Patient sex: F
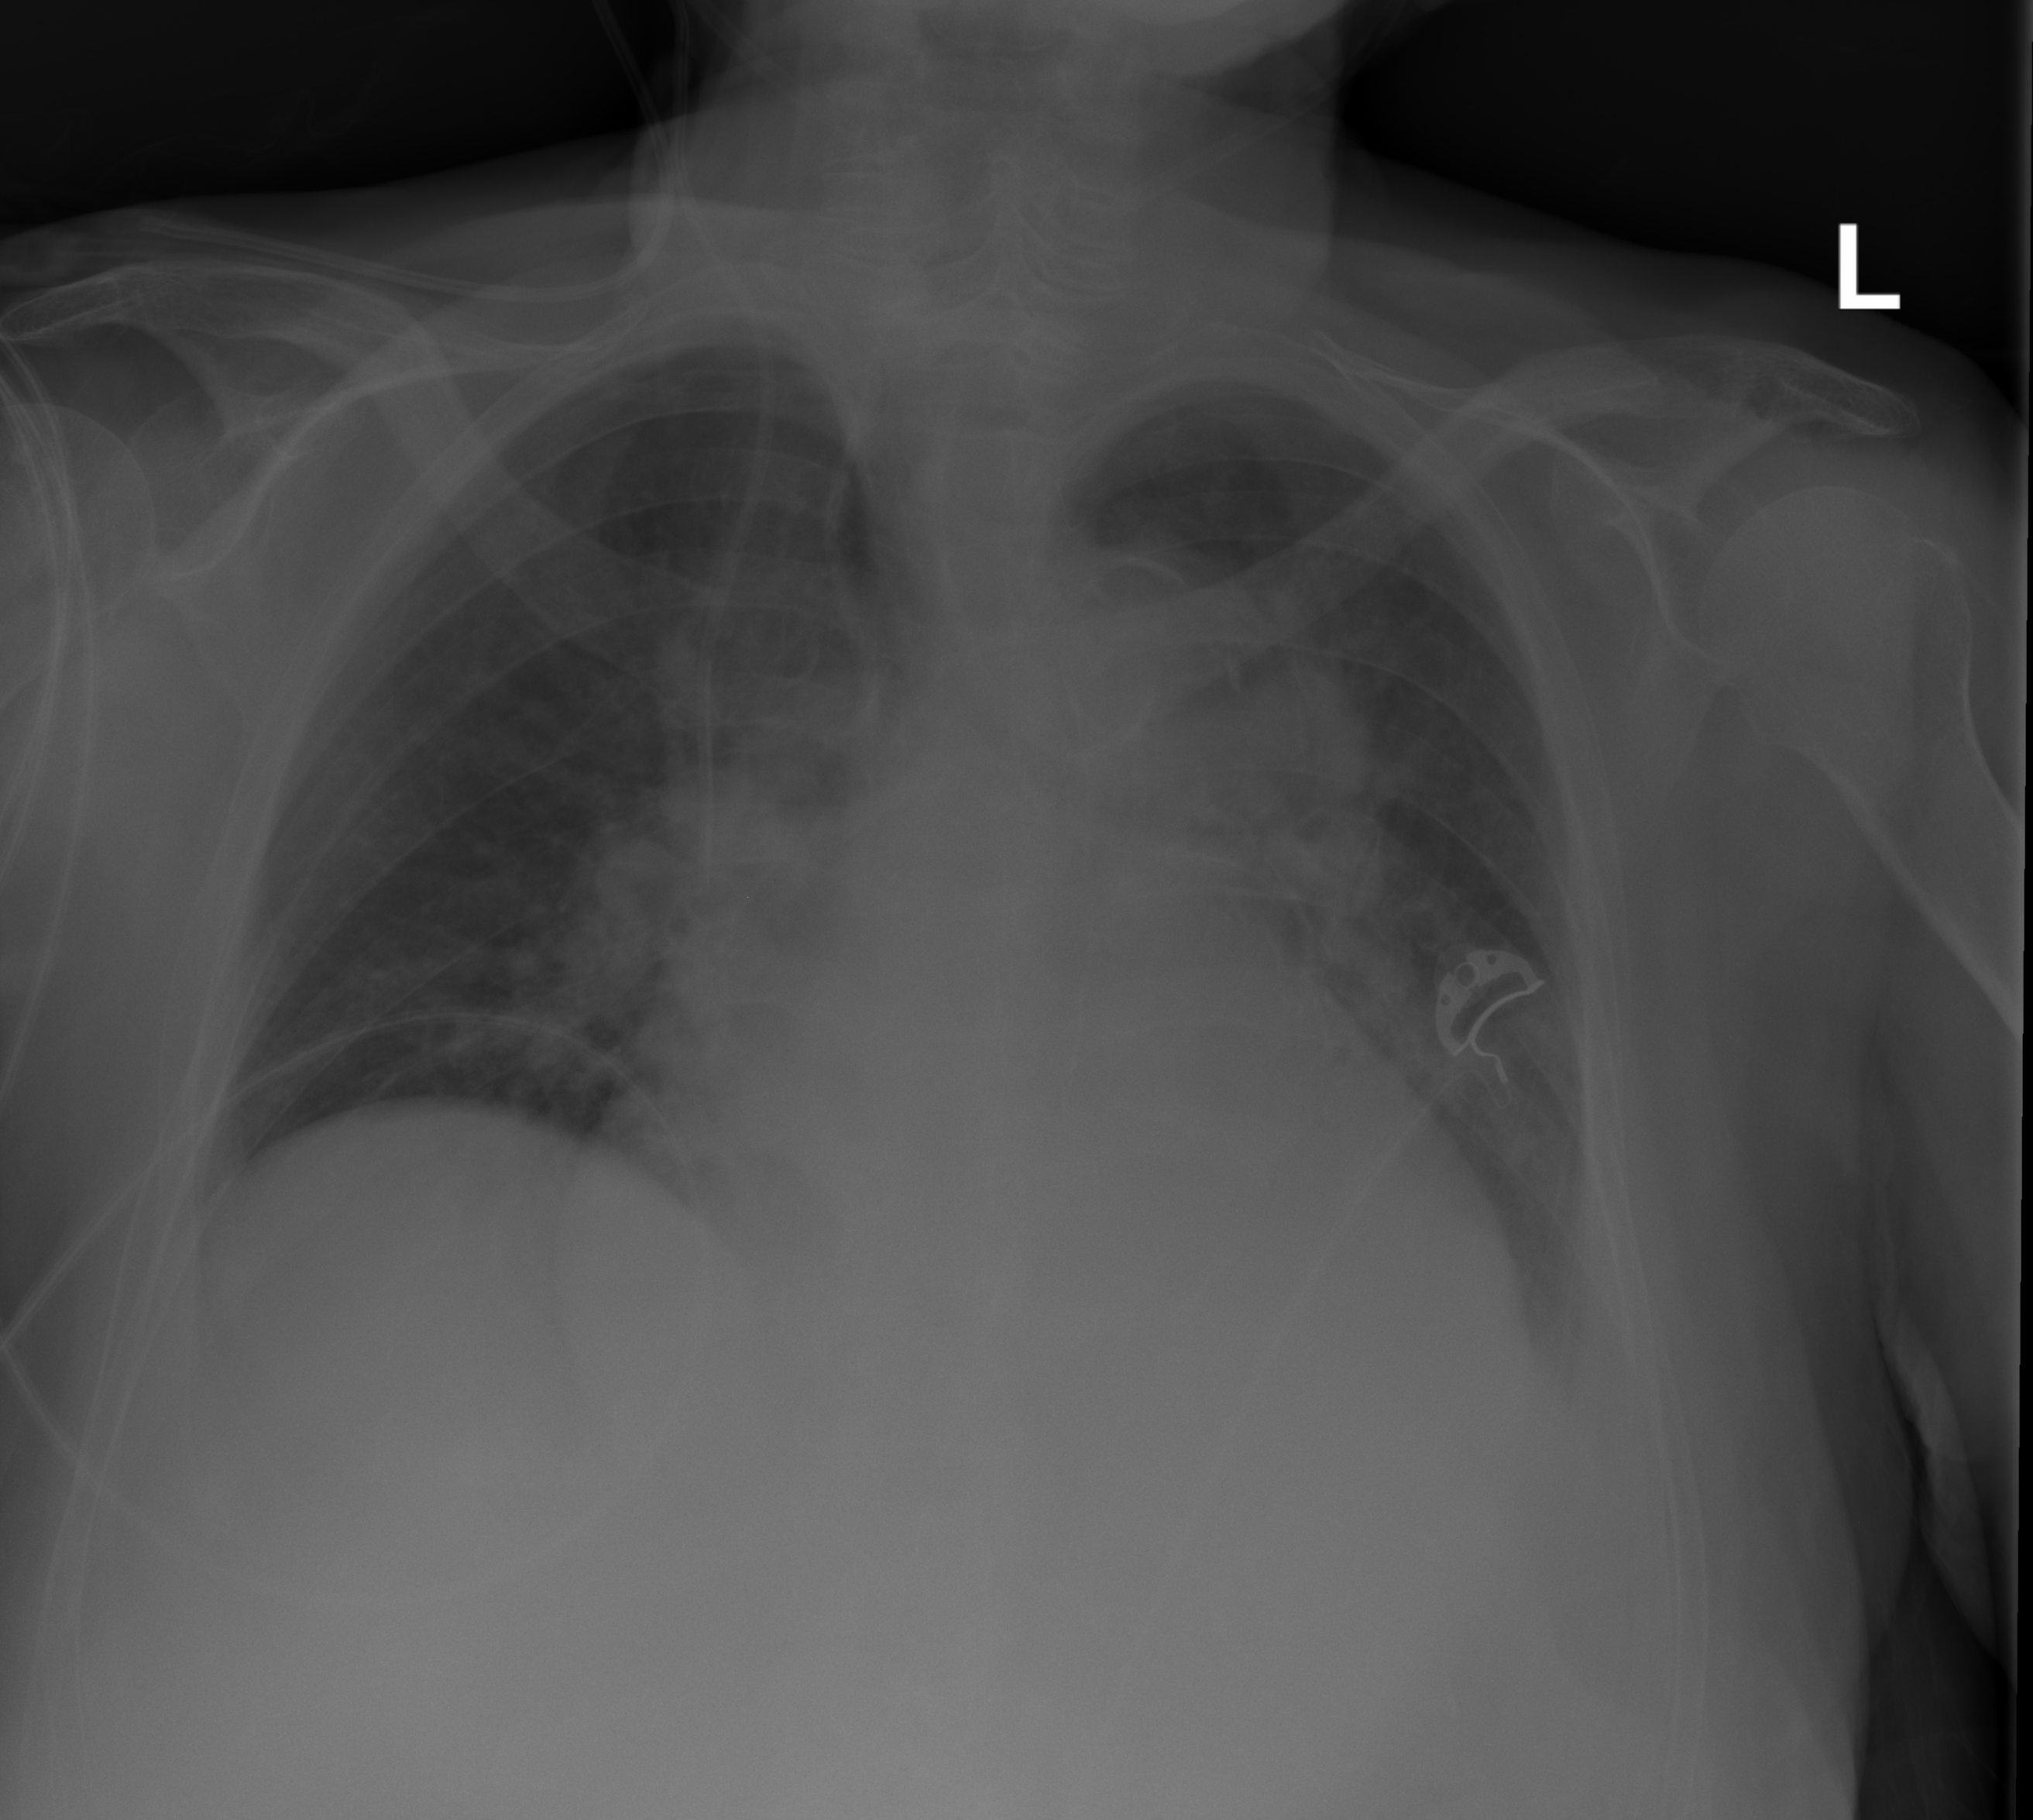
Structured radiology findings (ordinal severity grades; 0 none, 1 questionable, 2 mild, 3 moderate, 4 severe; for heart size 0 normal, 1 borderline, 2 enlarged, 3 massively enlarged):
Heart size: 2
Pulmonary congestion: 2
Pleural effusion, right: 0
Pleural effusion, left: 0
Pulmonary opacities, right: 2
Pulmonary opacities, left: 2
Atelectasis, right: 0
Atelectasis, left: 0